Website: walmart
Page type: billing-address
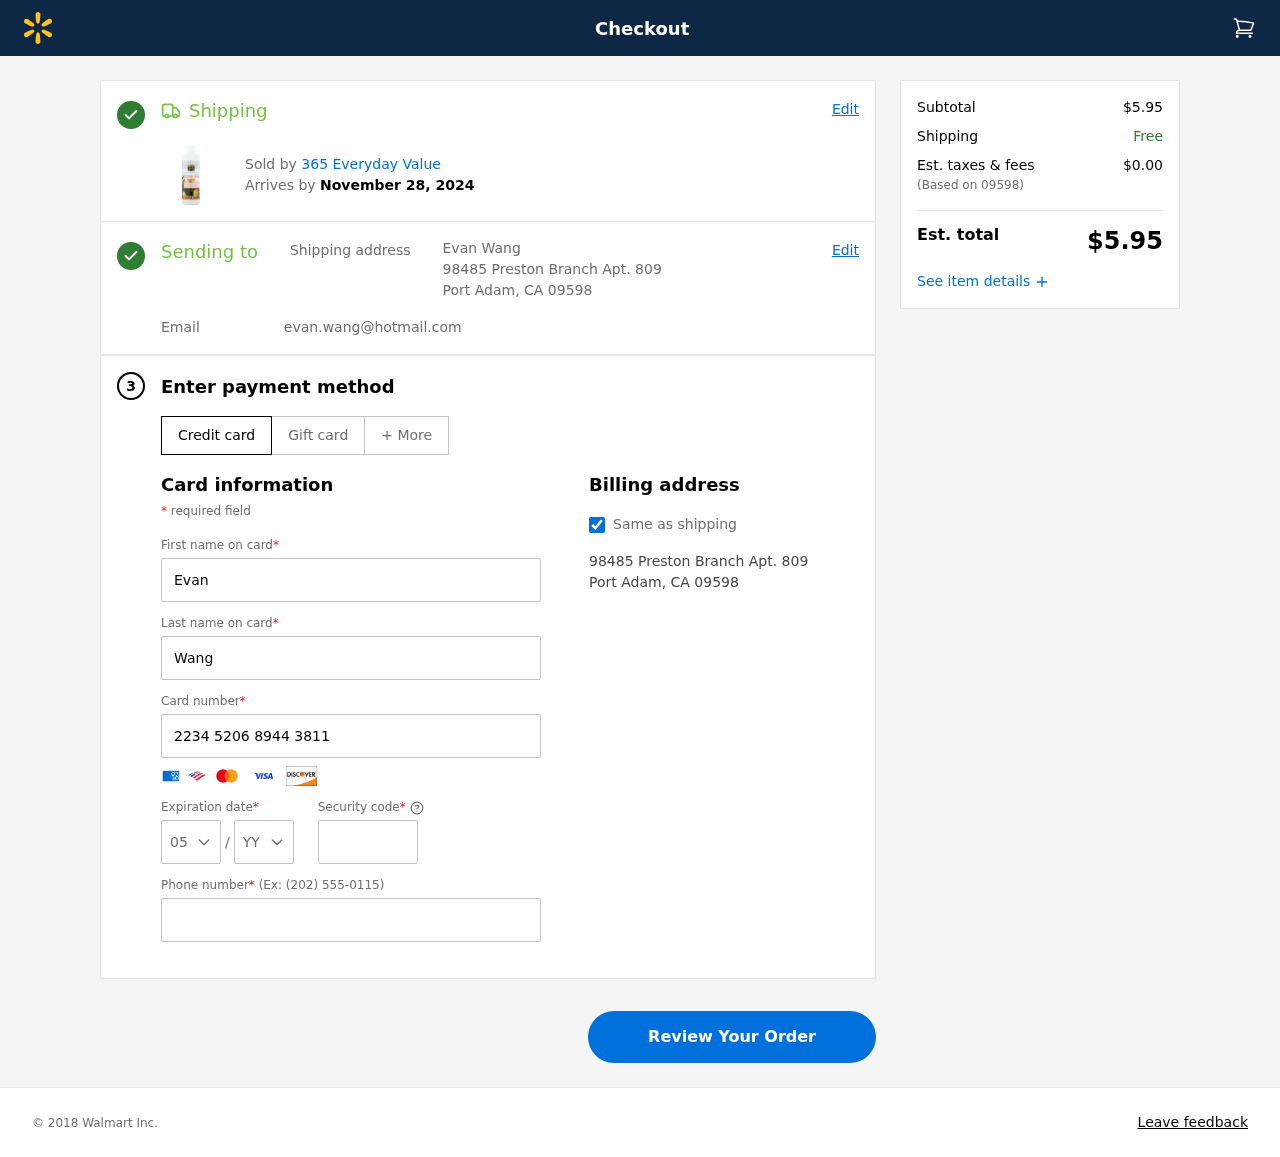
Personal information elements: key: PII_CARD_CVV
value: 244
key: PII_CARD_EXPIRY_MONTH
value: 05
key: PII_CARD_EXPIRY_YEAR
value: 27
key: PII_CARD_NUMBER
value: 2234 5206 8944 3811
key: PII_CITY_STATE_ZIP
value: Port Adam, CA 09598
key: PII_EMAIL
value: evan.wang@hotmail.com
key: PII_FIRSTNAME
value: Evan
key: PII_FULLNAME
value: Evan Wang
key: PII_LASTNAME
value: Wang
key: PII_PHONE
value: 6195301877
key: PII_POSTCODE
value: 09598
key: PII_STREET
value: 98485 Preston Branch Apt. 809
Product elements: key: PRODUCT1_BRAND
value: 365 Everyday Value
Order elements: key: ORDER_DELIVERY_DATE
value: November 28, 2024
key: ORDER_SUBTOTAL
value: $5.95
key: ORDER_TAX
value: $0.00
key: ORDER_TOTAL
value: $5.95